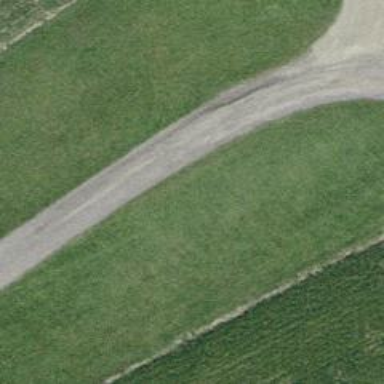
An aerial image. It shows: Track with compacted grade2 surface.